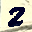
Label: 2